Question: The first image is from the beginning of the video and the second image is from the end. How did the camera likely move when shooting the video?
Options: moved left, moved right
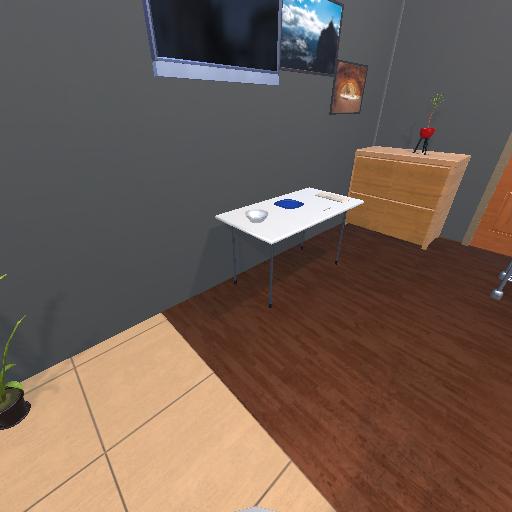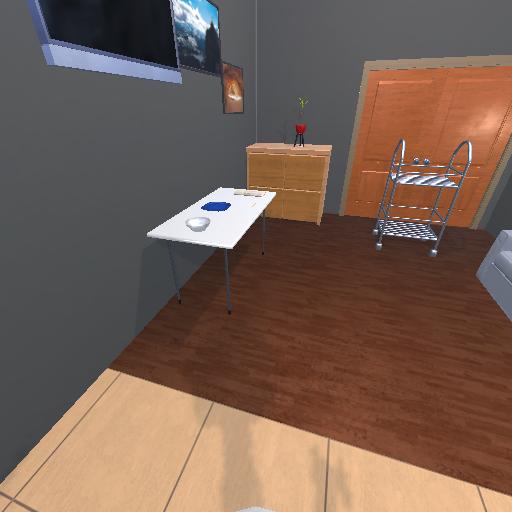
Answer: moved left